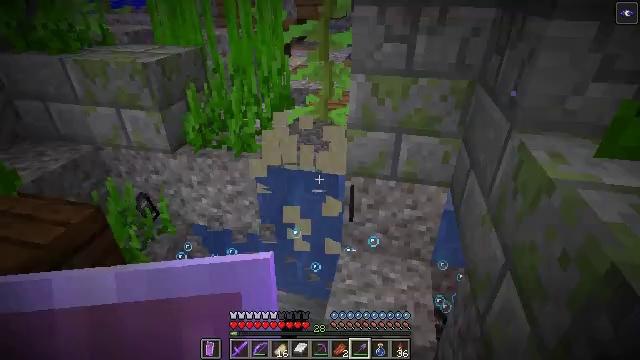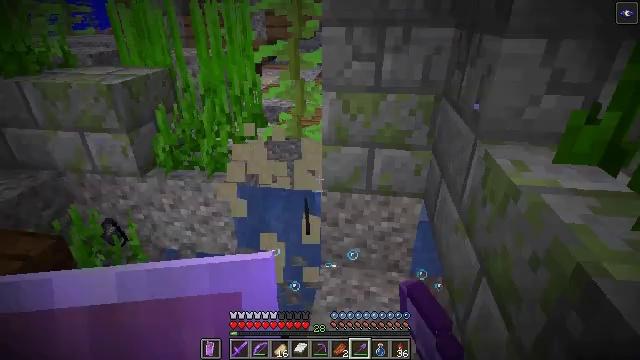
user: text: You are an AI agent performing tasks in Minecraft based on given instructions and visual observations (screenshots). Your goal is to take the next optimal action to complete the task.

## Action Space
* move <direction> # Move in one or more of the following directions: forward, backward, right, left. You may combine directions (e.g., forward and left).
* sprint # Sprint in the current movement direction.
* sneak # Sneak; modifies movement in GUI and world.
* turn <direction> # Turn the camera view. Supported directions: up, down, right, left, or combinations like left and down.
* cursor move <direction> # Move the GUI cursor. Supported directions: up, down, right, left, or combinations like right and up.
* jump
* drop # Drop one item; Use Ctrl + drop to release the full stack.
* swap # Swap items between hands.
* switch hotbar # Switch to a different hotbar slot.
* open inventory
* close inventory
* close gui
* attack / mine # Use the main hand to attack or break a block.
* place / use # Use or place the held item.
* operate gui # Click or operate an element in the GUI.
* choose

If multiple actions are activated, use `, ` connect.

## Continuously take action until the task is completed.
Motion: motion action
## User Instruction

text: Attack the ground to gather sand.
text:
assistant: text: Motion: turn right and up, attack / mine
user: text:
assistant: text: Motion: attack / mine